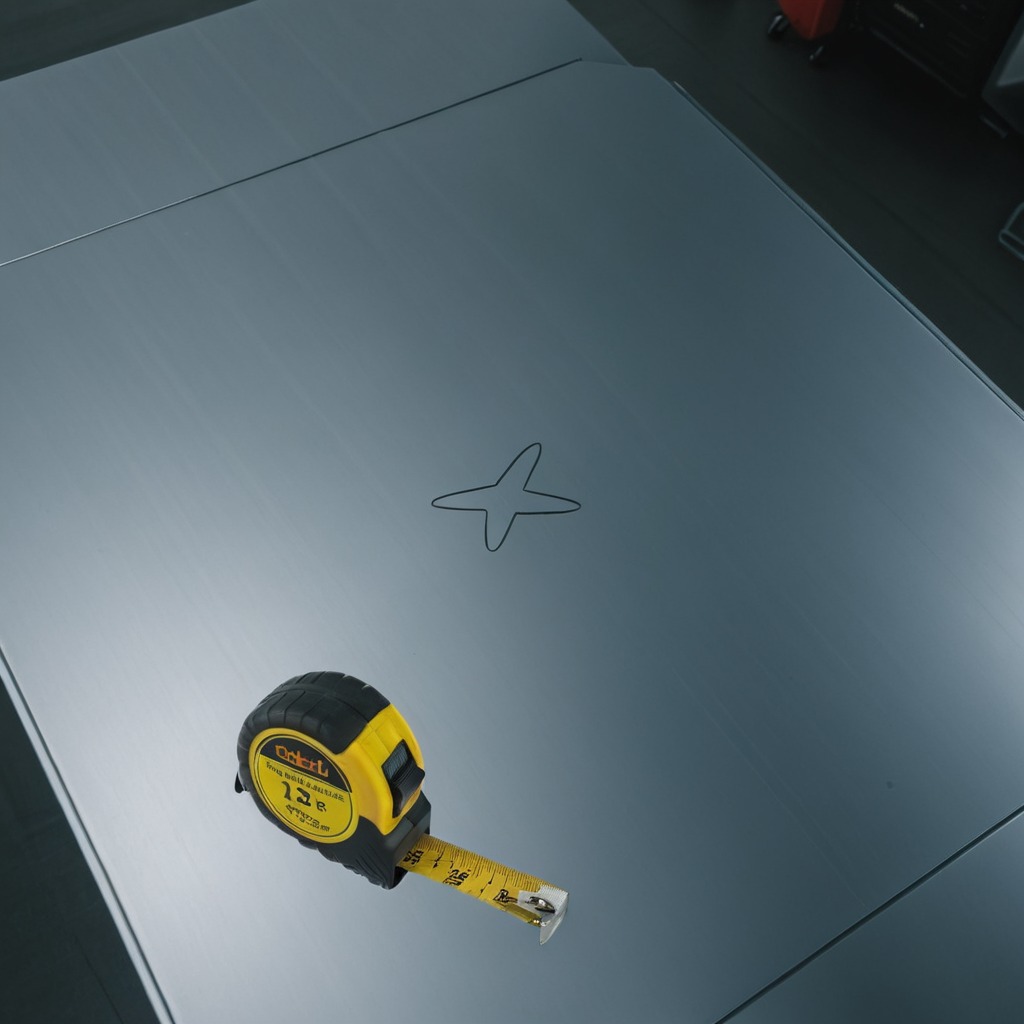
A measuring tape is lying on the toolbox surface in the airplane hangar workshop.